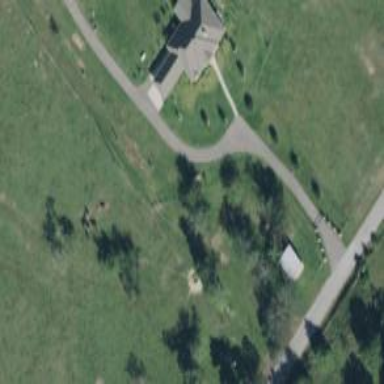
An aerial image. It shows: Driveway.